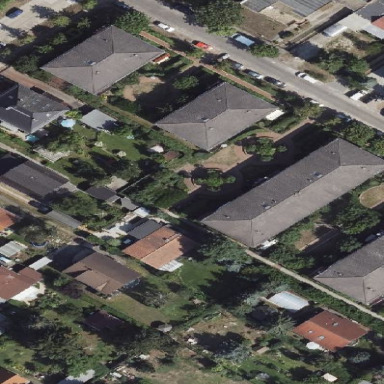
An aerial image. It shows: Apartment building with hipped roof.